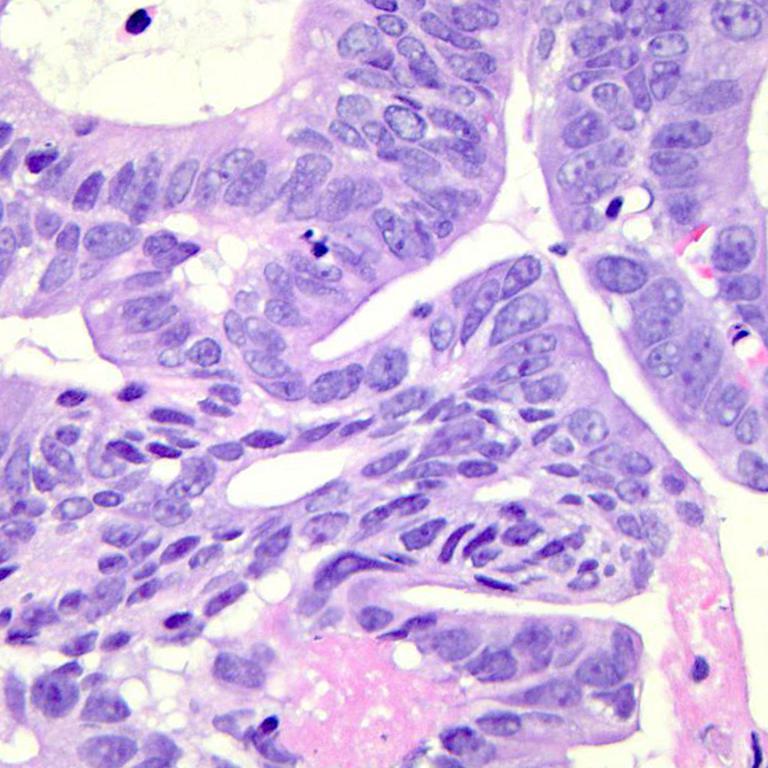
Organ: colon
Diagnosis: adenocarcinomas